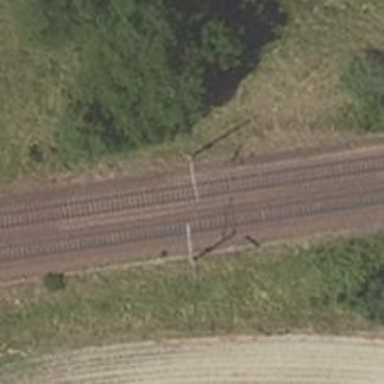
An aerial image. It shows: Railway milestone with catenary mast.